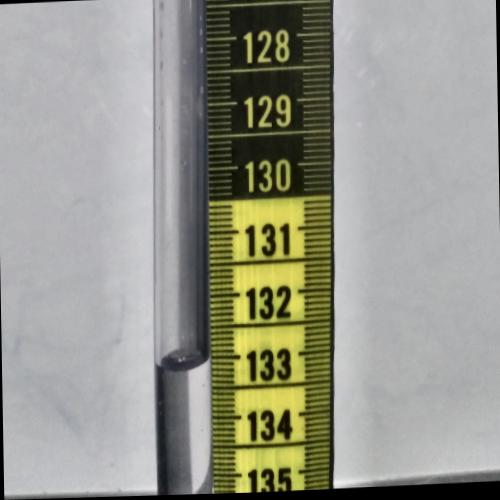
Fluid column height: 133.0 cm